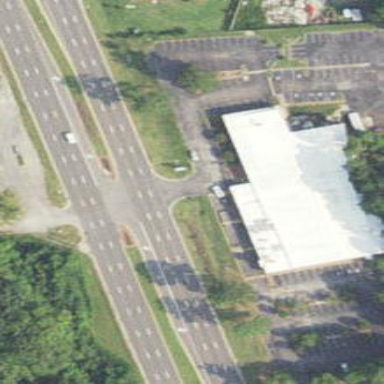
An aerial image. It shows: Commercial building.